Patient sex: F
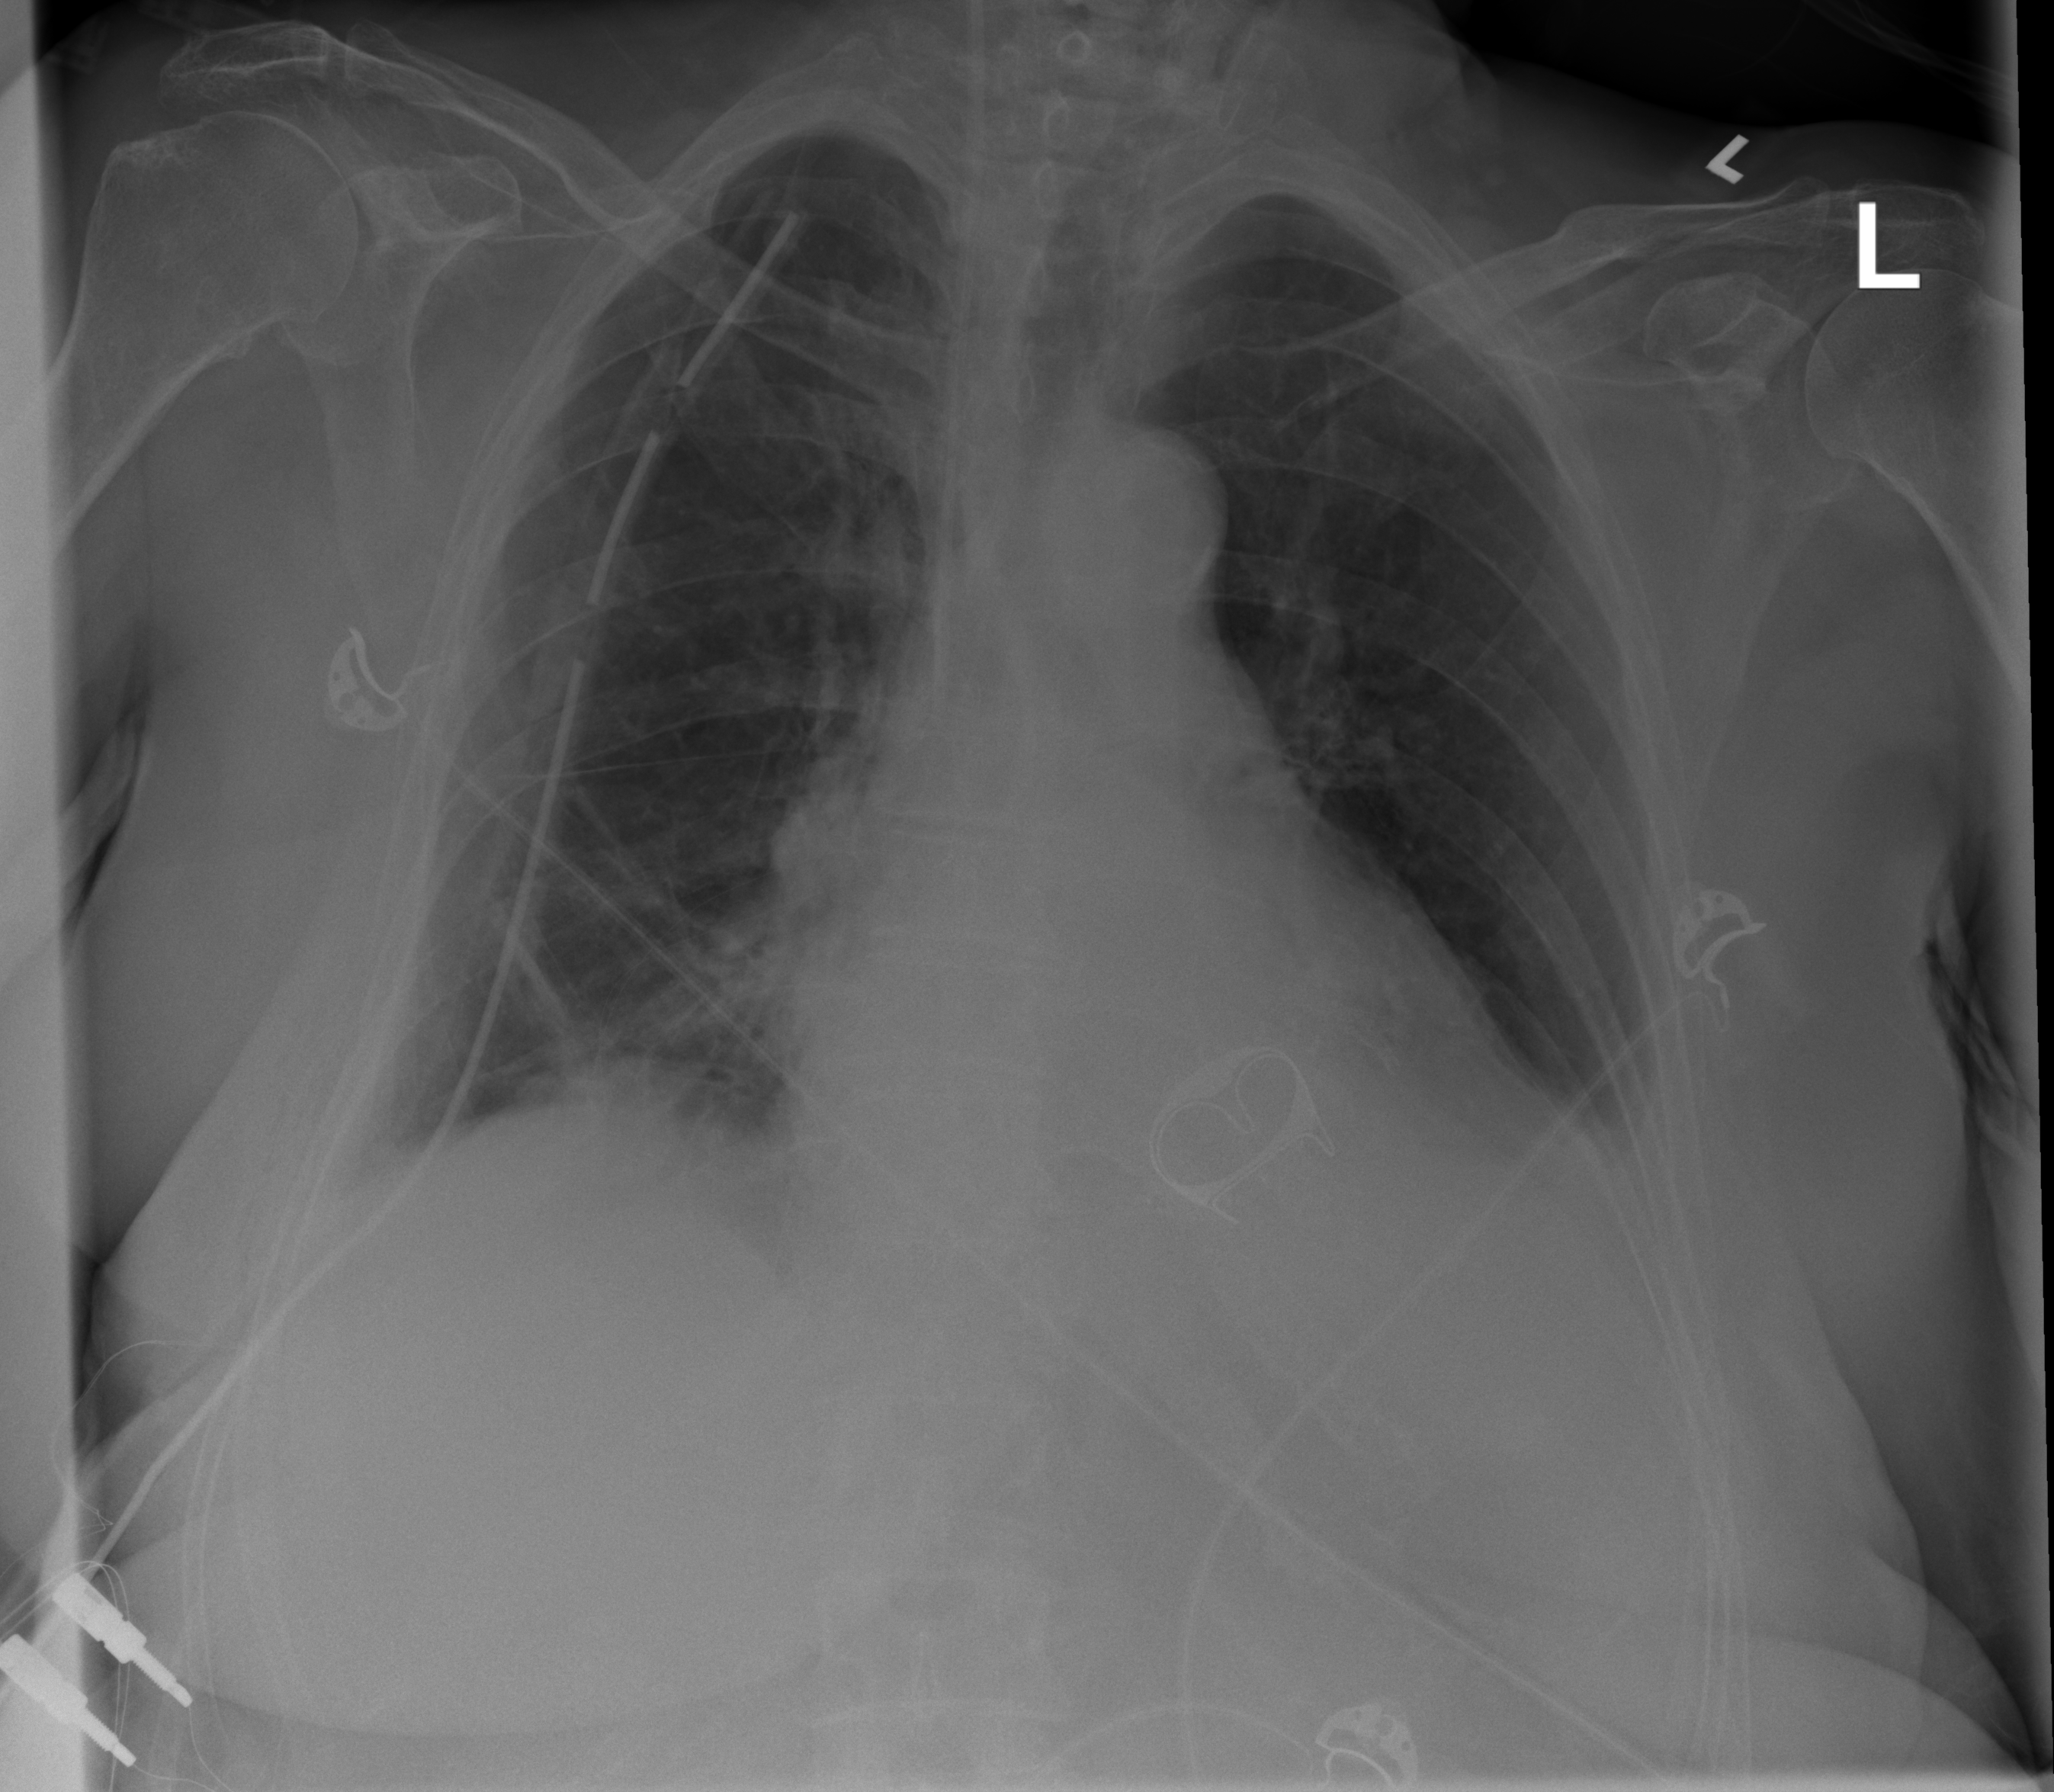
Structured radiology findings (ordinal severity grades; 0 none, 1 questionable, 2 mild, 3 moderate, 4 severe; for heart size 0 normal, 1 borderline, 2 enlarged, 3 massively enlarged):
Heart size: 1
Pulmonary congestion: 1
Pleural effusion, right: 2
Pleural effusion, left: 2
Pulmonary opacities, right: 2
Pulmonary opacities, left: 0
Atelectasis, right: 2
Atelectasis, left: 2